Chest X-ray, AP view. Patient: 52 years old, sex F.
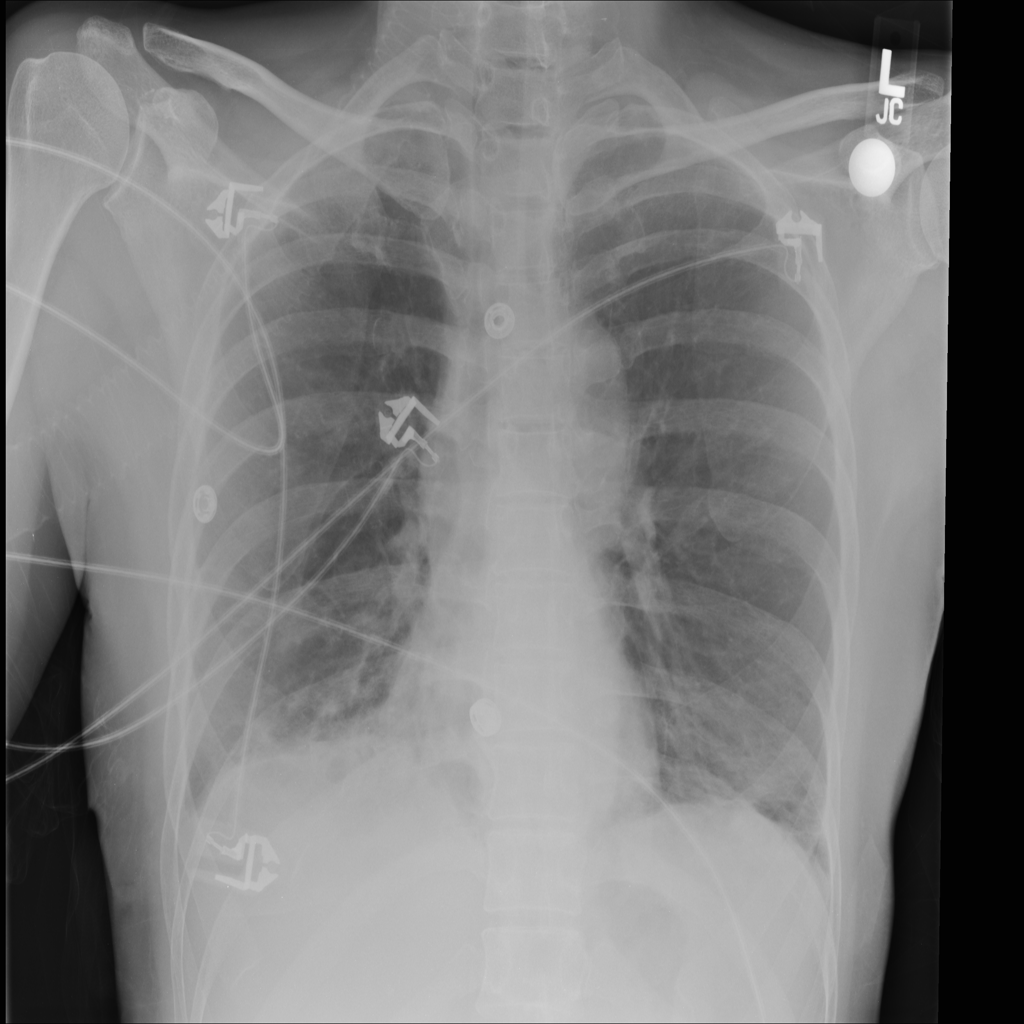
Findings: Infiltration